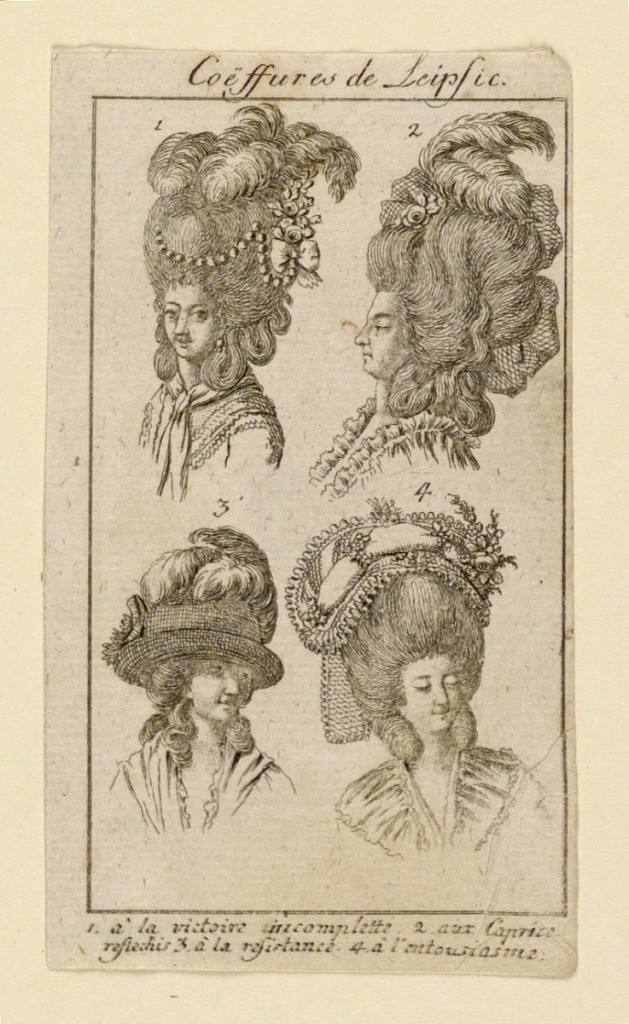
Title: Ladies' Fashion: Hairdressing and Hats
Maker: Johann August Rossmassler, German, 1752 - 1783
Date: ca. 1770-1780
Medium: Engraving on paper
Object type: Print
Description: Illustration of groups of four heads showing hairdressing and hats worn by French, German, and English ladies.